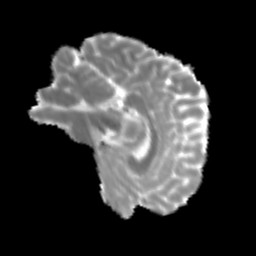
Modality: MD
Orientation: sagittal
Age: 37
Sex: male
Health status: healthy
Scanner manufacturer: siemens
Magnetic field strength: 3 T
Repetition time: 3.6 s
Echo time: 0.092 s